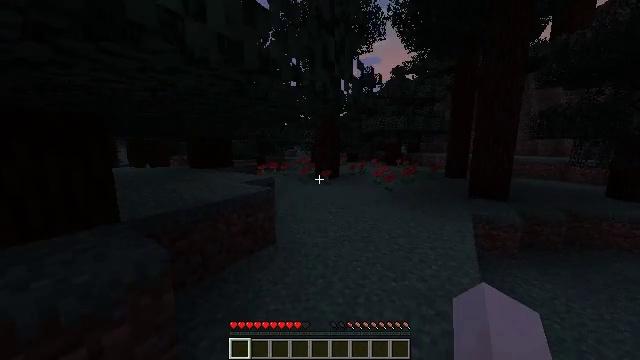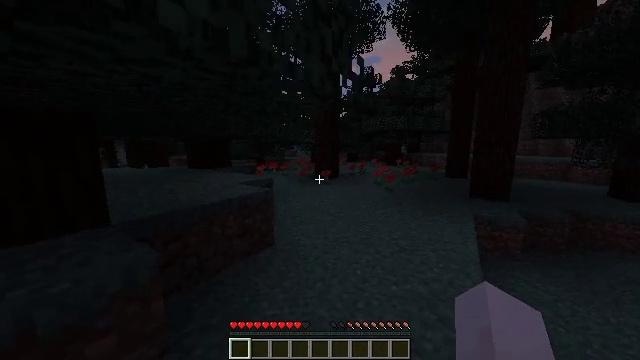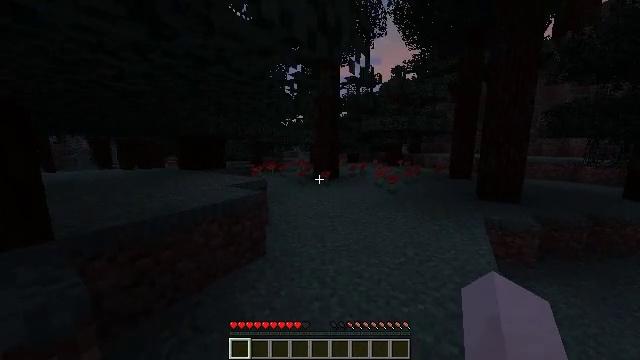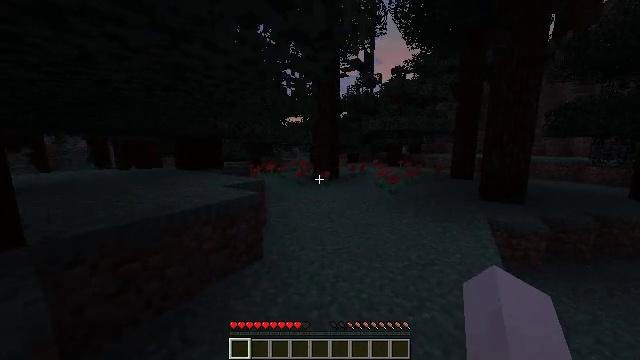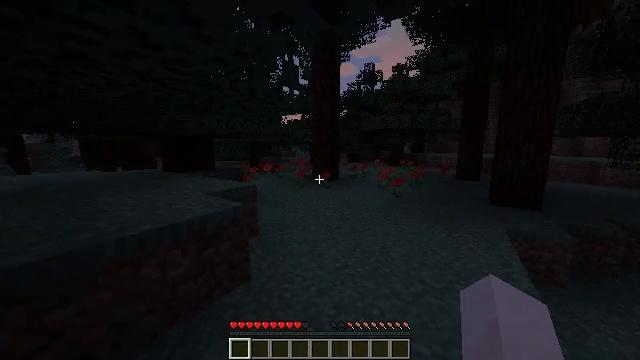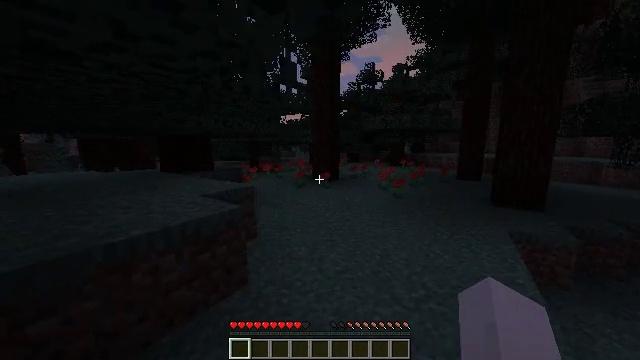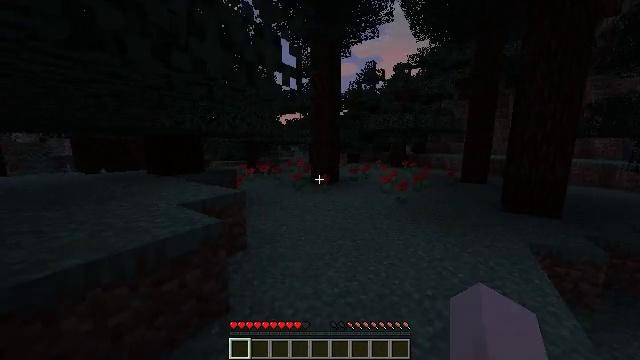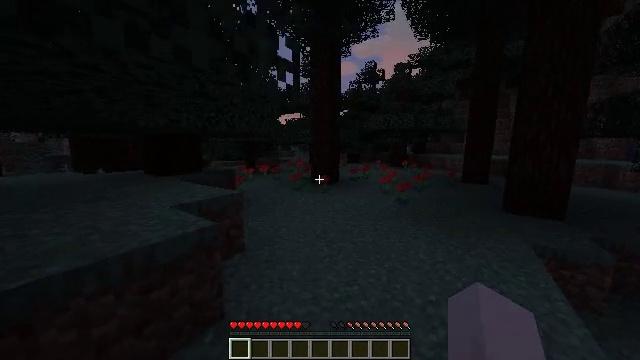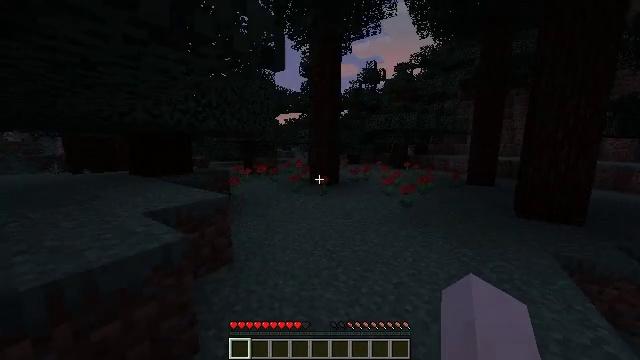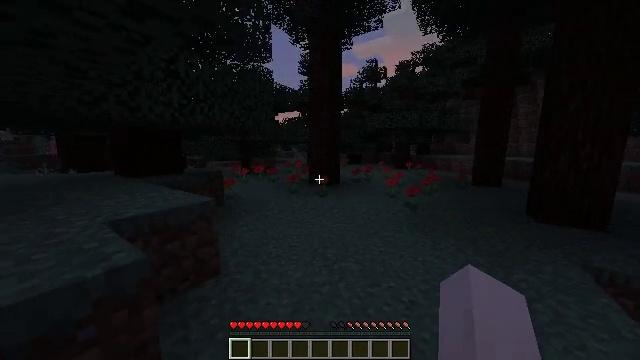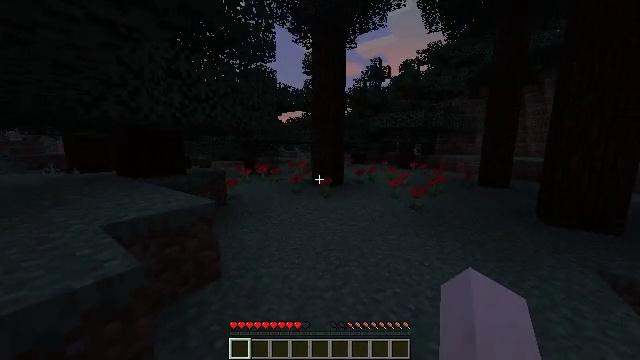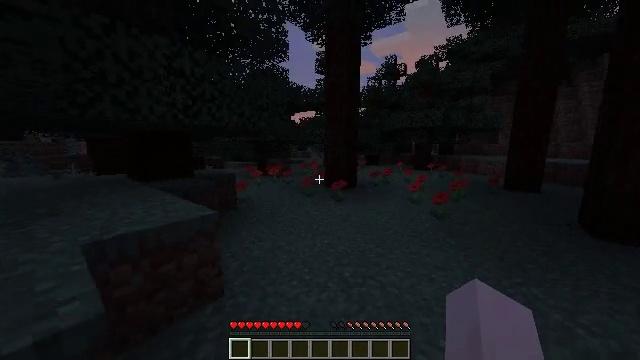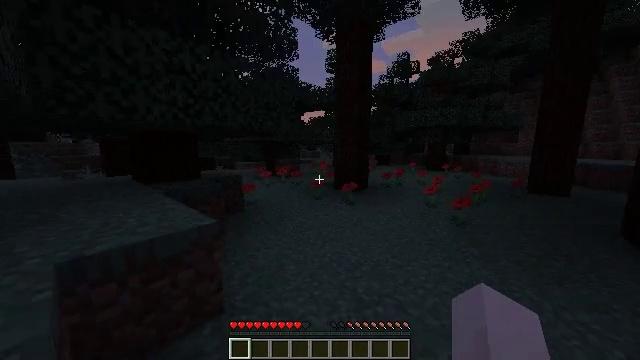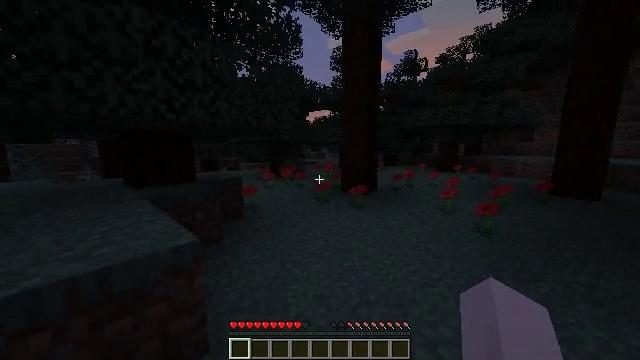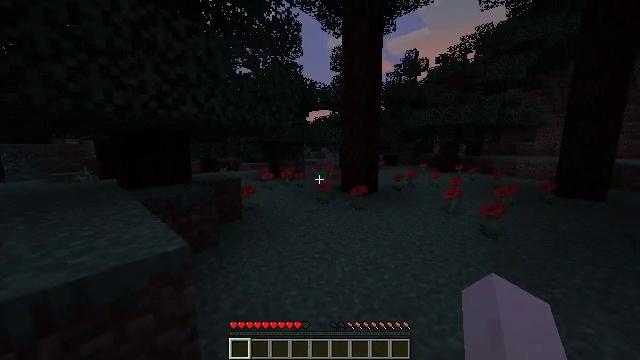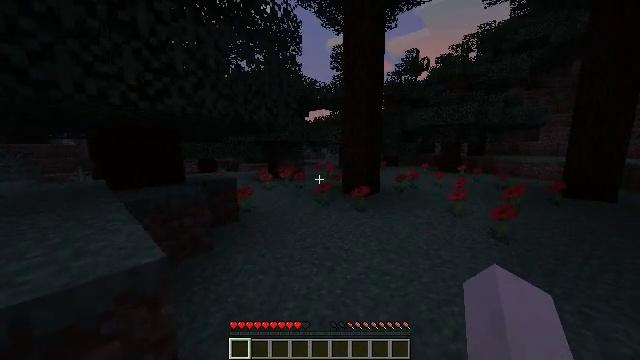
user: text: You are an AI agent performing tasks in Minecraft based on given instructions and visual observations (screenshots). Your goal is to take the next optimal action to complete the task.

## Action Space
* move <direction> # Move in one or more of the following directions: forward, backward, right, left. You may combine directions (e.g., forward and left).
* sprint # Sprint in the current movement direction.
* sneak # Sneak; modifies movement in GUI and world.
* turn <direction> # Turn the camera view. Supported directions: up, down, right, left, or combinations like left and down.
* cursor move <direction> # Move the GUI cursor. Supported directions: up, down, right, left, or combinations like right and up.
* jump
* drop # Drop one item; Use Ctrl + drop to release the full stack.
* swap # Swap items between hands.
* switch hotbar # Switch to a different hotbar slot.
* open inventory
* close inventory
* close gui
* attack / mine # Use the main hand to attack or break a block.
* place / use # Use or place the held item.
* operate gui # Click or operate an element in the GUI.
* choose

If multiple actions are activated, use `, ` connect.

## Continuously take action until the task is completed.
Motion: motion action
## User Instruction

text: Destroy the purple bed to collect it.
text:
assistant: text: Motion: move forward, sprint
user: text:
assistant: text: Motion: move forward, sprint
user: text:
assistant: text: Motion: move forward, sprint
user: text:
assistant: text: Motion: move forward, sprint
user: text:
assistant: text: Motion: move forward, sprint
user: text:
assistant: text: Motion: move forward, sprint
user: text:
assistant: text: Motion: move forward, sprint
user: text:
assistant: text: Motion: move forward, sprint
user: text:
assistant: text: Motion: move forward, sprint
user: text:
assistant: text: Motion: move forward, sprint
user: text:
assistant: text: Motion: move forward, sprint, turn left
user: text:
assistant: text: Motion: move forward, sprint, turn left
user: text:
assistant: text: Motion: move forward, sprint, turn left
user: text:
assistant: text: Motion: move forward, sprint
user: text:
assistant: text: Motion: move forward, sprint
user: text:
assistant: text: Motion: move forward
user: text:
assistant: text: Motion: move forward, sprint
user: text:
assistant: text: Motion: move forward, sprint
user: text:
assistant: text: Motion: move forward, sprint
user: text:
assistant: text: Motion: move forward, sprint, turn left
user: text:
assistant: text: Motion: move forward, sprint, turn left
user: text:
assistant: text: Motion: move forward, sprint
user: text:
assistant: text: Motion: move forward, sprint
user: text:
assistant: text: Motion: move forward, sprint
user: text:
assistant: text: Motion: move forward, sprint
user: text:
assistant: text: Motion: move forward, sprint
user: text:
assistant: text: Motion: move forward, sprint
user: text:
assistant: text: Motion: move forward, sprint
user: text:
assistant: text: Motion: move forward, sprint
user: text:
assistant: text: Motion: move forward, sprint